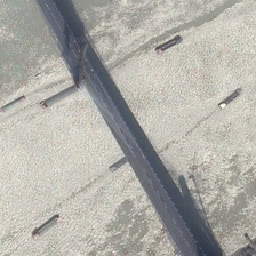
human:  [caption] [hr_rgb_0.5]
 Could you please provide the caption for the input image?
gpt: the black narrow bridge spans the white wide river which has several ships on it .

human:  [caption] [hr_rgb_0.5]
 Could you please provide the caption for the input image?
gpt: The Twin Towers Bridge is located on the brightly lit Yellow River with ships on board.

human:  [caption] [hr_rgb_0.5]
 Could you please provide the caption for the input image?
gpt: the bridge separates the saline alkali soil .

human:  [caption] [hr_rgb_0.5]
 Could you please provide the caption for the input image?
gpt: The Twin Towers Bridge is located on the brightly lit Yellow River with small boats on board.

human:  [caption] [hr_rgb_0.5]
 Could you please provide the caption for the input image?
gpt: several boats are in a river with a bridge over it .